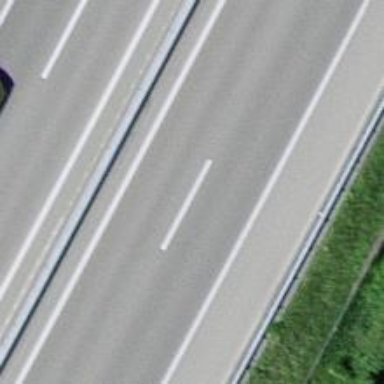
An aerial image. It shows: Asphalt motorway.